Brain MRI, t2w sequence, axial 2D slice.
Patient: age 43, sex F, weight 95 kg, height 1.95 m
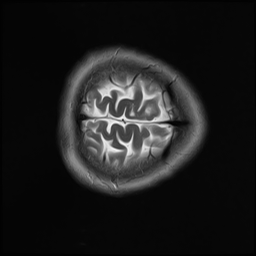